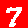
Digit: 7